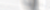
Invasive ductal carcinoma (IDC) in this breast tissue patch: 0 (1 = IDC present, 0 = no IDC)